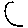
Label: bird